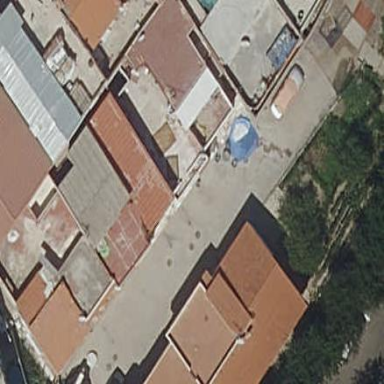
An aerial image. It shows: Detached building.